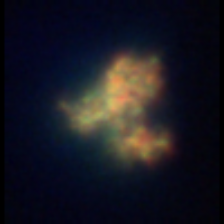
Taxon: Unknown_detritus
Group: Unknown